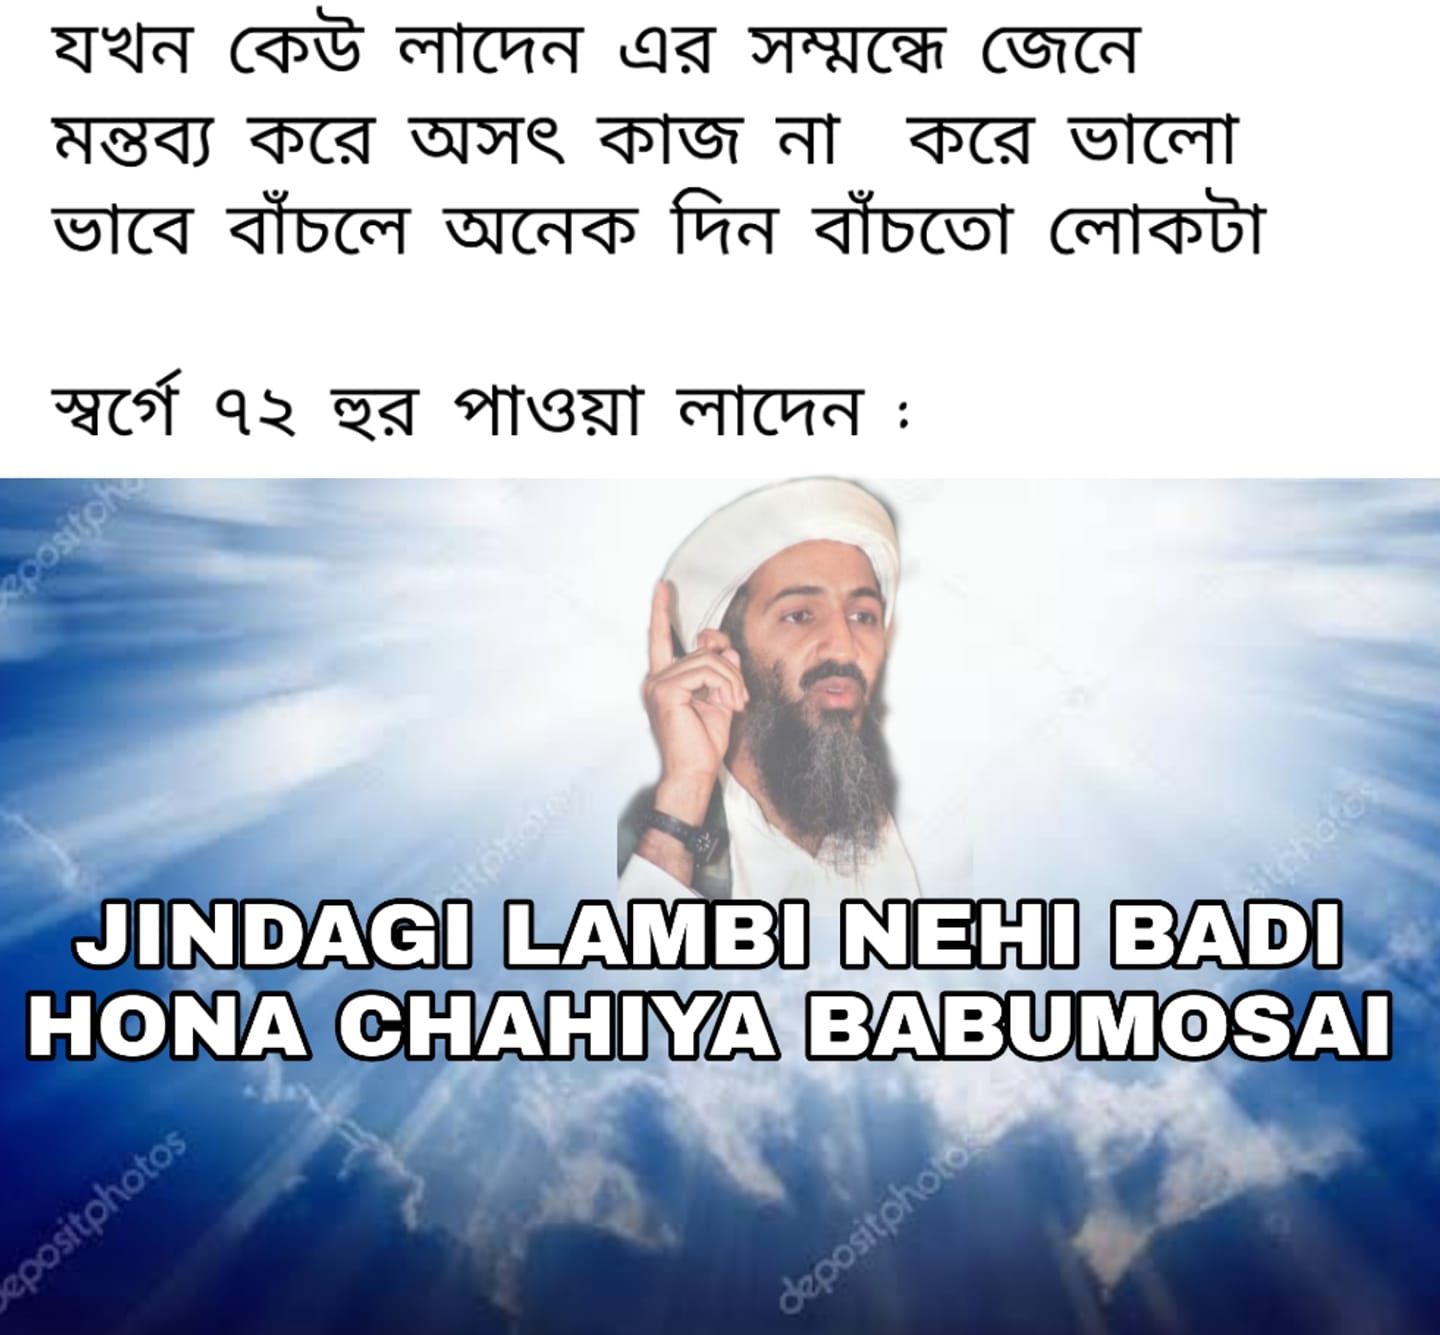
Caption: যখন কেউ লাদেন এর সম্বন্ধে জেনে মন্তব্য করে অসৎ কাজ না করে ভালো ভাবে বাচলে অনেক দিন বাঁচত লোকটা    স্বর্গে ৭২ হুর পাওয়া লাদেন  JINDAGI LAMBI NEHI BADI HONA CHAHIYA BABUMOSAI
Label: hate